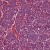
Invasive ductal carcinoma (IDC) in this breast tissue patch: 1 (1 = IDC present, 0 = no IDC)